Question: I am working with bootstrap and laravel (blade) as backend and cant upload my code in jdfiddle to show. But the problem is that the label is far from the input box, is a way to put it next to it in the center ?

'''
<div class="row">
{{ Form::open(array('url' => 'bassengweb/insertHV', 'method' => 'POST')) }}
<div class="col-md-6">
<div class="form-group">
<label class="col-md-6 col-lg-6 control-label">Dato: </label>
<div class="col-md-6 col-lg-6">
{{ Form::text('Date', $date, array('class' => 'form-control')) }}
</div>
</div>
</div>
<div class="col-md-6 text-left-imp">
<div class="form-group">
<label class="col-md-6 col-lg-6 control-label">Tid: </label>
<div class="col-md-6 col-lg-6">
{{ Form::text('Time', $time, array('class' => 'form-control')) }}
</div>
</div>
</div>
</div>
'''
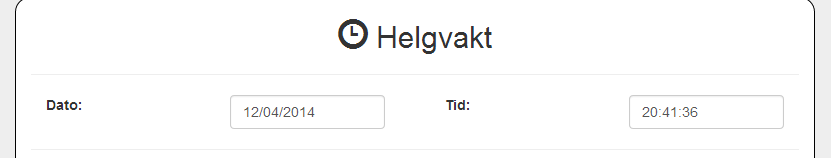
Answer: Your labels have class 'col-md-6', which is going to make them pretty wide. I'd try any of the following:
- 'col-md-3'- 'text-align: right'- 'form-inline''form-horizontal'
This is the markup used in the <URL>:
'''
<form class="form-horizontal" role="form">
<div class="form-group">
<label for="inputEmail3" class="col-sm-2 control-label">Email</label>
<div class="col-sm-10">
<input type="email" class="form-control" id="inputEmail3" placeholder="Email">
</div>
</div>
<div class="form-group">
<label for="inputPassword3" class="col-sm-2 control-label">Password</label>
<div class="col-sm-10">
<input type="password" class="form-control" id="inputPassword3" placeholder="Password">
</div>
</div>
<div class="form-group">
<div class="col-sm-offset-2 col-sm-10">
<div class="checkbox">
<label>
<input type="checkbox"> Remember me
</label>
</div>
</div>
</div>
<div class="form-group">
<div class="col-sm-offset-2 col-sm-10">
<button type="submit" class="btn btn-default">Sign in</button>
</div>
</div>
</form>
'''